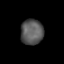
Tissue: lung
Cell type: Endothelial cells
Senescence score: 0.5987
Nuclear area (px): 560
Mean DAPI intensity: 88.805